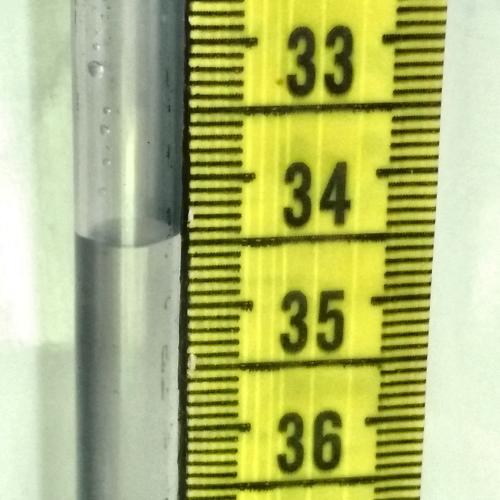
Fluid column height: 34.5 cm